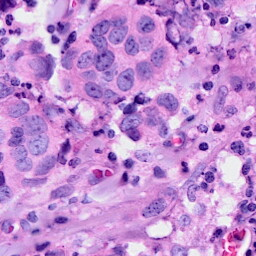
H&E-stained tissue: Breast